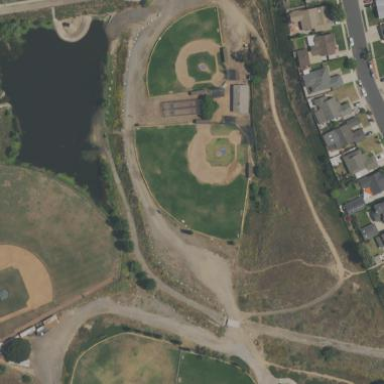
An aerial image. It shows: Baseball pitch for leisure land activities.